Question: We currently have a dgrid with a single column and rows like this:

Recently I added some code so that we can delete rows with the little X button that appears above the row when we hover them.
The handler calls this to delete the row:
this.grid.store.remove(rowId);
When we delete a row, since it's instantaneous and each row contains similar text, it's not always obvious to the user that something just happened.
I was wondering if it would be possible add some sort of dojo or css animation to the row deletion, like the deleted row fading or sliding out. This would make the row deletion more obvious.
Thanks
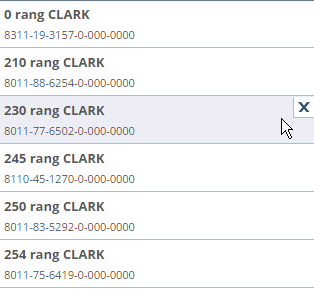
Answer: I have created a <URL> a selected row.
'''
require({
packages: [
{
name: 'dgrid',
location: '//cdn.rawgit.com/SitePen/dgrid/v0.3.16'
},
{
name: 'xstyle',
location: '//cdn.rawgit.com/kriszyp/xstyle/v0.2.1'
},
{
name: 'put-selector',
location: '//cdn.rawgit.com/kriszyp/put-selector/v0.3.5'
}
]
}, [
'dojo/_base/declare',
'dgrid/OnDemandGrid',
'dgrid/Selection',
'dojo/store/Memory',
"dojo/fx",
'dojo/domReady!'
], function(declare, Grid, Selection, Memory,fx) {
var data = [
{ id: 1, name: 'Peter', age:24 },
{ id: 2, name: 'Paul', age: 30 },
{ id: 3, name: 'Mary', age:46 }
];
var store = new Memory({ data: data });
var options = {
columns: [
/*{ field: 'id', label: 'ID' },*/
{ field: 'name', label: 'Name' },
{ field: 'age', label: 'Age' }
],
store: store
};
var CustomGrid = declare([ Grid, Selection ]);
var grid = new CustomGrid(options, 'gridcontainer');
grid.on('dgrid-select', function (event) {
// Report the item from the selected row to the console.
console.log('Row selected: ', event.rows[0].data);
//WipeOut animation for selected row.
fx.wipeOut({ node: event.rows[0].element }).play();
});
});
'''